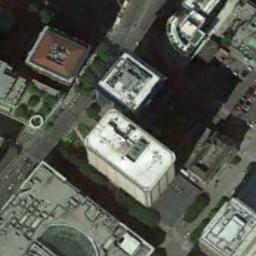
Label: commercial_area